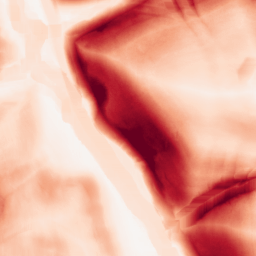
Category: morphological
Decomposition family: morphological_gradient
Decomposition parameters: size: 15
shape: square
Upsampling method: bicubic_16x
Upsampling parameters: scale: 16
Upsampling scale: 16